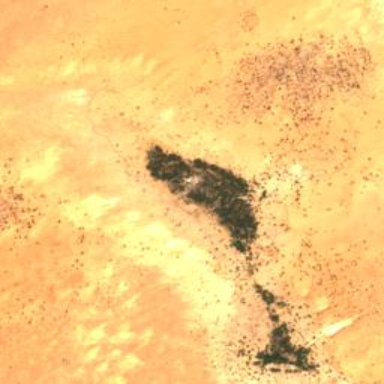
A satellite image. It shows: Beautiful orchard with date palms trees.